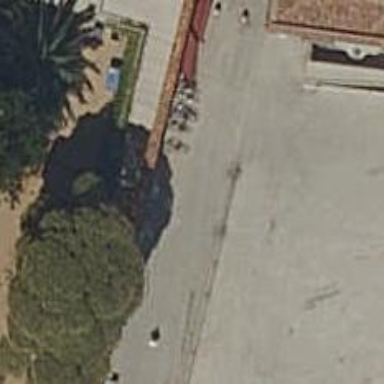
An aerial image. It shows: Bicycle parking area with stands available.